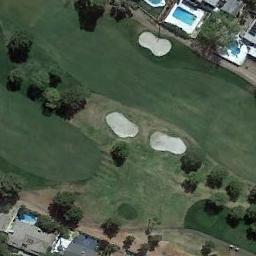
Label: golf_course